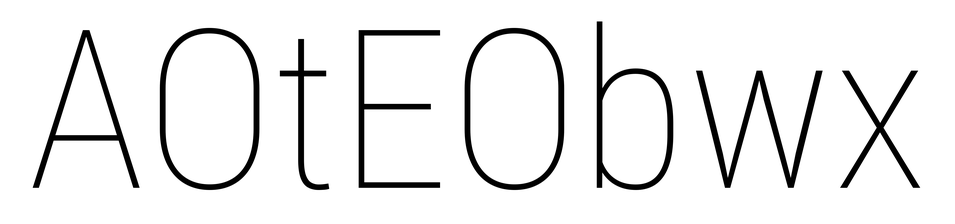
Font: Roboto_Condensed_Thin